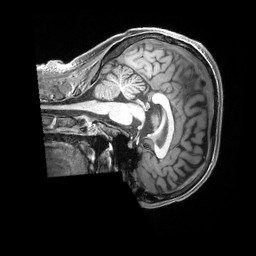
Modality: T1w
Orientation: sagittal
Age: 24
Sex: male
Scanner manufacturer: siemens
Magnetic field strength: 3 T
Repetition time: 2.3 s
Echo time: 0.00298 s